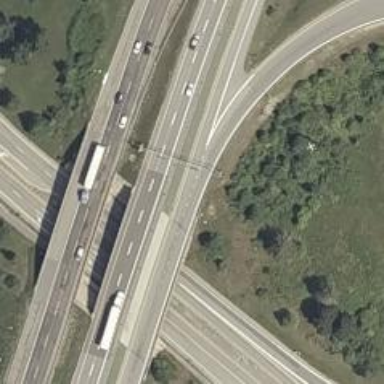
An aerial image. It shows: Bridge over motorway link with asphalt surface.